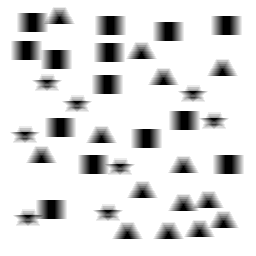
Squares: 14
Triangles: 14
Stars: 8
Total shapes: 36